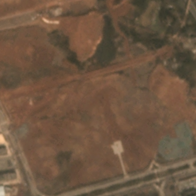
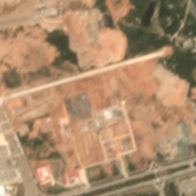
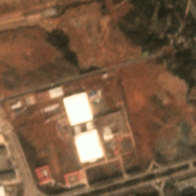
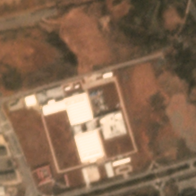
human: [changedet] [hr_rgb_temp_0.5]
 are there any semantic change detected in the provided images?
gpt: New buildings and roads appeared in the scene

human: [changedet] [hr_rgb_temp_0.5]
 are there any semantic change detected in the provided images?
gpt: The original bareland is replaced by some buildings and roads .

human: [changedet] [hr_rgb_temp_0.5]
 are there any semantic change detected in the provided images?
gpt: Roads and buildings have taken the place of bareland .

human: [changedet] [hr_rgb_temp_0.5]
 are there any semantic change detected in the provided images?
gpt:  new buildings appeared on the bareland .

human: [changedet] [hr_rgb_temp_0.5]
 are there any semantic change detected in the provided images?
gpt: buildings show up on the original bareland .